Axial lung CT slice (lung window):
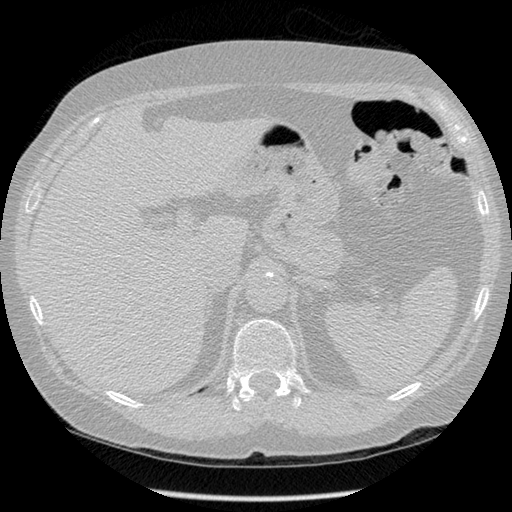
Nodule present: no